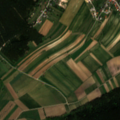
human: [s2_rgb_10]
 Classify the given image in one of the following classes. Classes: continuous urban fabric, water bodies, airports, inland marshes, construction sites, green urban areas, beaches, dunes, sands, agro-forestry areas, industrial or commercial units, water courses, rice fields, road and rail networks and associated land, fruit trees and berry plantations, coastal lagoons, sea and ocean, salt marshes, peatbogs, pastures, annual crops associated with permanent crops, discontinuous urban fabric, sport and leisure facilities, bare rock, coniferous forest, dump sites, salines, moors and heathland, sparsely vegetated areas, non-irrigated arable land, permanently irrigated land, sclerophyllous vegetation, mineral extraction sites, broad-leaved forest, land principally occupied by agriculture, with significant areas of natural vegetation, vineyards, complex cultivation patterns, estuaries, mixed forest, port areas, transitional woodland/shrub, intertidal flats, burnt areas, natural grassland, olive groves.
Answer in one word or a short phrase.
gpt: discontinuous urban fabric, non-irrigated arable land, complex cultivation patterns, coniferous forest, mixed forest